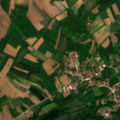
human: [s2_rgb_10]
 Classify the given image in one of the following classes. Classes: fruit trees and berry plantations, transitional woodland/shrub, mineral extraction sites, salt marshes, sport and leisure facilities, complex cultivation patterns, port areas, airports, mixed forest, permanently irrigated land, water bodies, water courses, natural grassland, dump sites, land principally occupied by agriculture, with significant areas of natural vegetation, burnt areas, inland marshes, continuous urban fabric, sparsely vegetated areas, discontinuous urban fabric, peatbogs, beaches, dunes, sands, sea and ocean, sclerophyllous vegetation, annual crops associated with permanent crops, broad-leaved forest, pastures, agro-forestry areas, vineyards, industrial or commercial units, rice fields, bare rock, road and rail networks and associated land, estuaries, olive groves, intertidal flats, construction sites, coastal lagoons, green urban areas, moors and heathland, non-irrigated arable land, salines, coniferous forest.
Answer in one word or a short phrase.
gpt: discontinuous urban fabric, non-irrigated arable land, complex cultivation patterns, land principally occupied by agriculture, with significant areas of natural vegetation